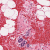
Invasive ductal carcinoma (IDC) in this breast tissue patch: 0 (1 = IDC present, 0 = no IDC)